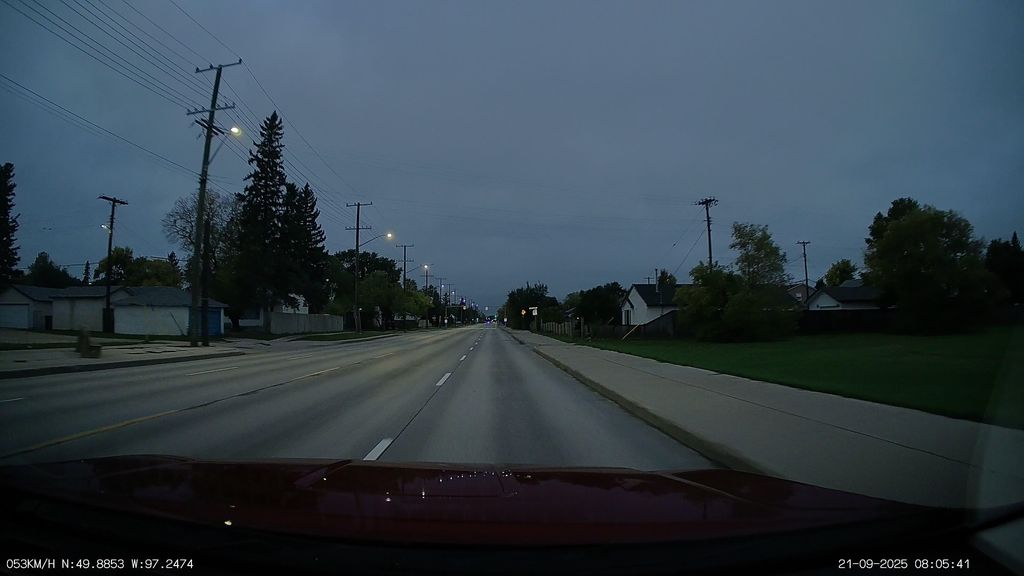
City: winnipeg